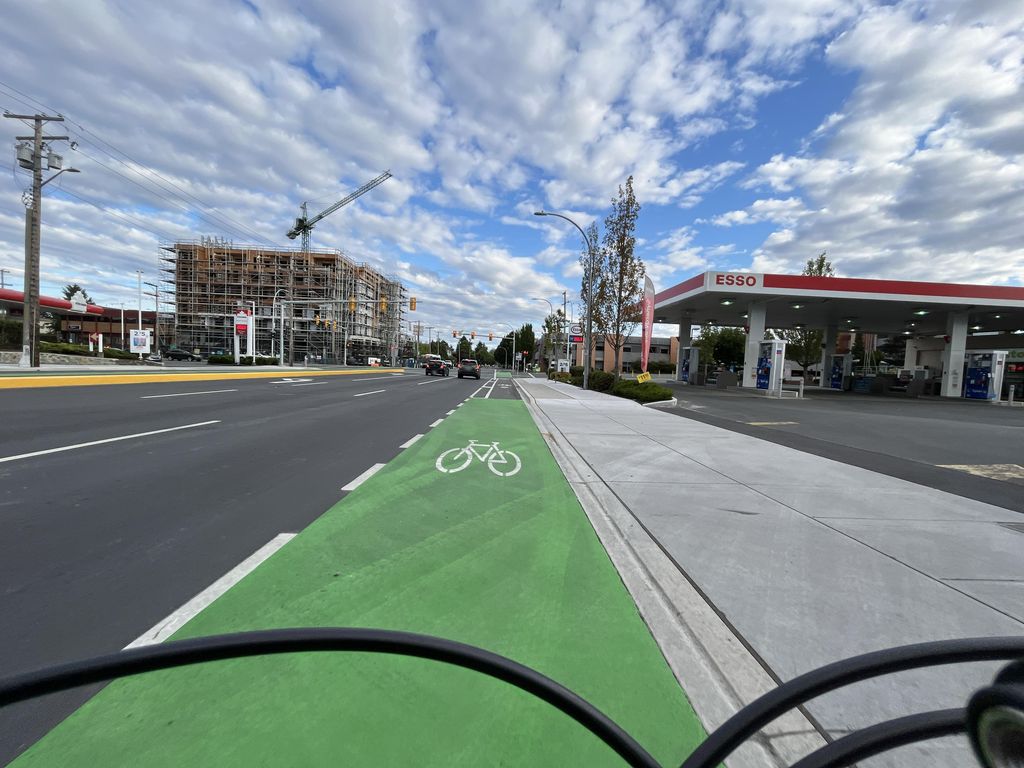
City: victoria